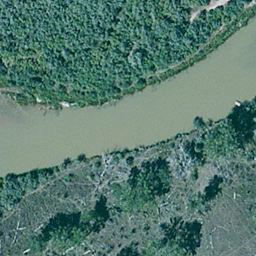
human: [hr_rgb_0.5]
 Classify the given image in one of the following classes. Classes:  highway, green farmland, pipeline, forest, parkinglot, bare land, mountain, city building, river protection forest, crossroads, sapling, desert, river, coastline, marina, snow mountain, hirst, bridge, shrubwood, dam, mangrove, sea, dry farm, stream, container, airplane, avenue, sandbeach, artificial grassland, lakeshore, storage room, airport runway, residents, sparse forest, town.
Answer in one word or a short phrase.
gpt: river